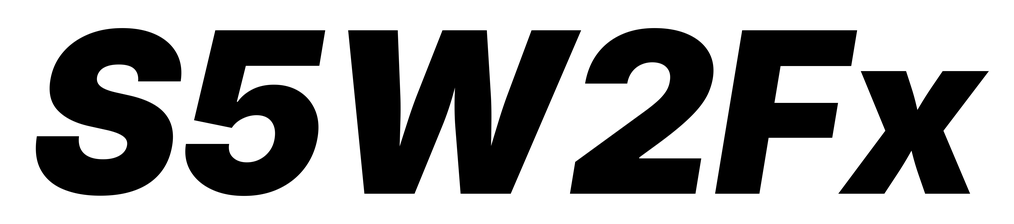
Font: Inter-Italic_Black_Italic